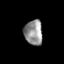
Tissue: prostate
Cell type: T cells
Senescence score: 0.3621
Nuclear area (px): 449
Mean DAPI intensity: 146.468